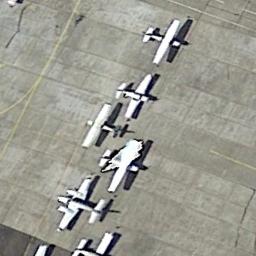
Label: airplane